Question: Migrated to Play! 2 and been hacking some code, but it's extremely difficult because every time I get a compiler error, I see this page in the browser:

Does anyone know the fix for this and why it would happen? Referencing this email thread looks like others are having trouble, too: <URL>
## Update: eBean
After further investigation, eBeanPlugin is having trouble loading on every sample app and my own:
'play.api.PlayException: Cannot load plugin [Plugin [play.db.ebean.EbeanPlugin] cannot been instantiated.]'
What's a possible fix?
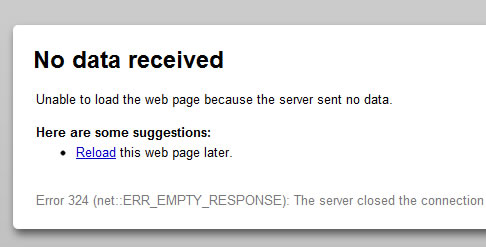
Answer: Was able to resolve the problem. This particular distro of Play! was built from the GitHub repo. The steps I followed to get it working:
1. Cleaned Play! folder and made backup of project
2. Downloaded release binaries from http://www.playframework.org/download
3. Created a shiny new project play new myapp
4. Imported app, conf, and public folders
Was a pain to figure out, but I hope this helps someone in the future.